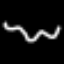
Label: squiggle